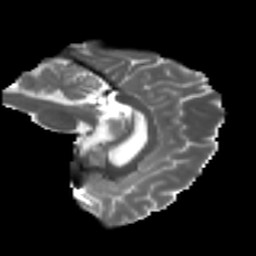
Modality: T2w
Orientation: sagittal
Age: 35
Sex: female
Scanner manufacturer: ge
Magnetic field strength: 3 T
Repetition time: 7.8 s
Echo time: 0.0606 s